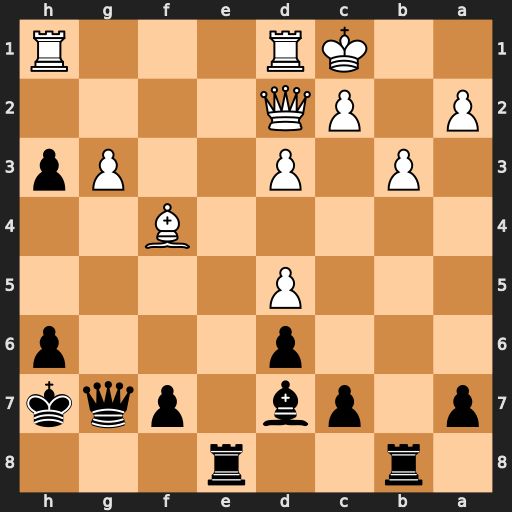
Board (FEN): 1r2r3/p1pb1pqk/3p3p/3P4/5B2/1P1P2Pp/P1PQ4/2KR3R
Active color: b
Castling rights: -
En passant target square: -
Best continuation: Qa1#